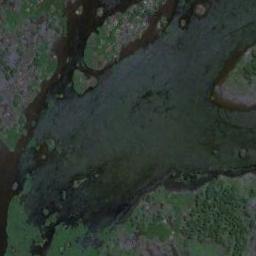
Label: wetland